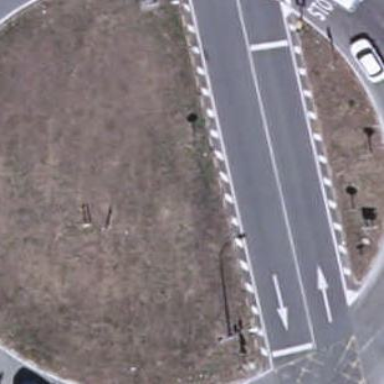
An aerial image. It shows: Asphalt road designated as trunk highway that features roundabout.